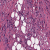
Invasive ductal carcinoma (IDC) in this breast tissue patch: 0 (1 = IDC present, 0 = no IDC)